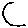
Label: moon